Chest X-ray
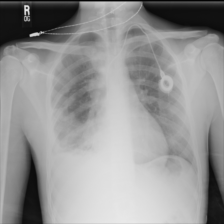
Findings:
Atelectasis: negative
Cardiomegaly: negative
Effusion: positive
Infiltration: positive
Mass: negative
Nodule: positive
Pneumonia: negative
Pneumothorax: negative
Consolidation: negative
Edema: negative
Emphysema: negative
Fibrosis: negative
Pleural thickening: positive
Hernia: negative